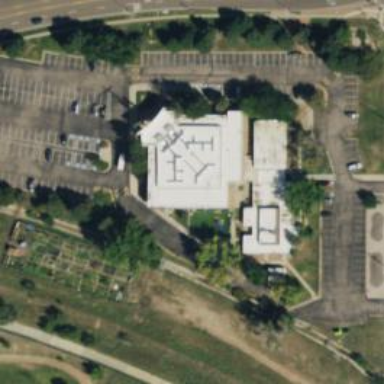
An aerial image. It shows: Building that serves as place of worship.